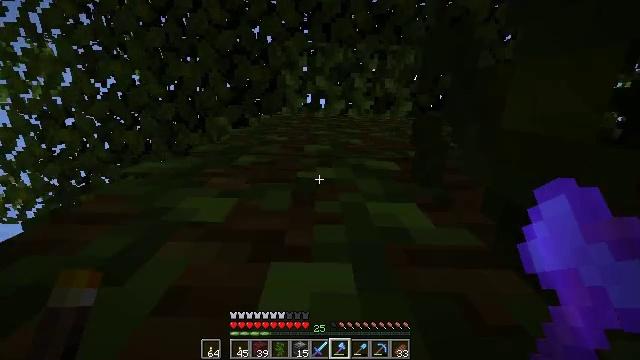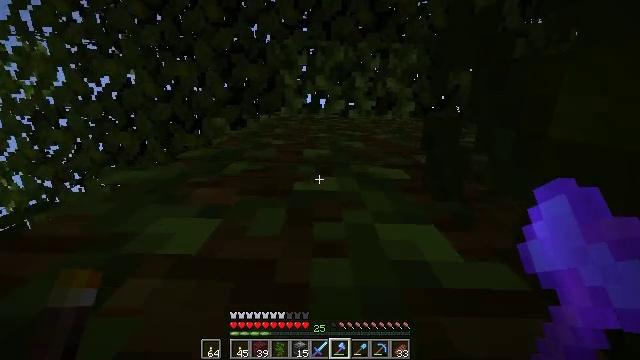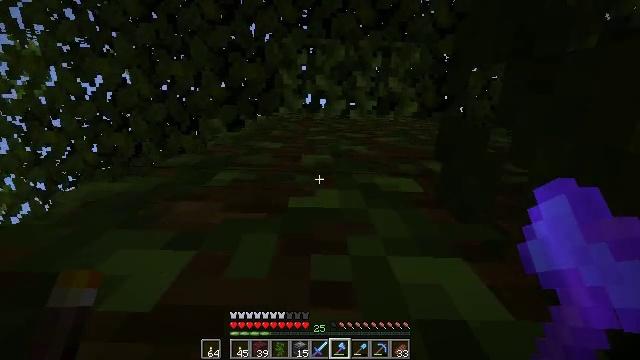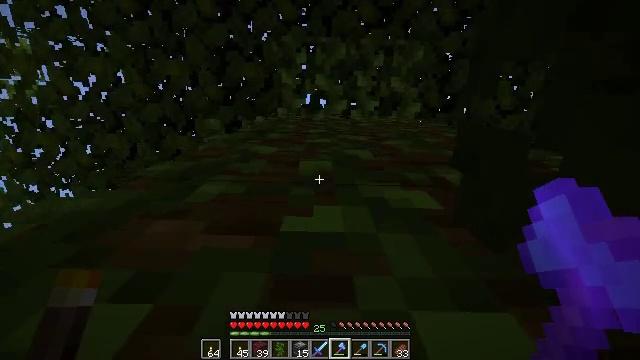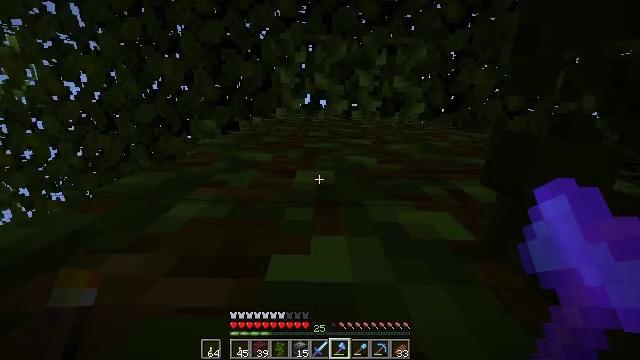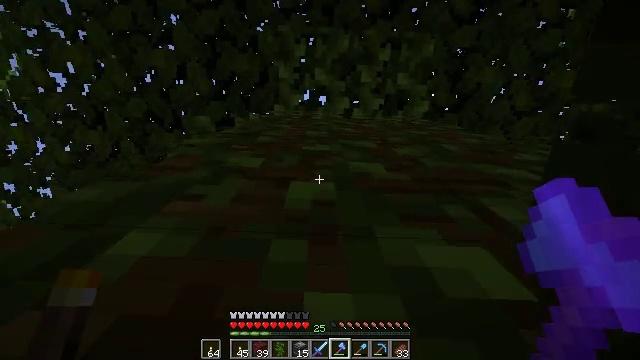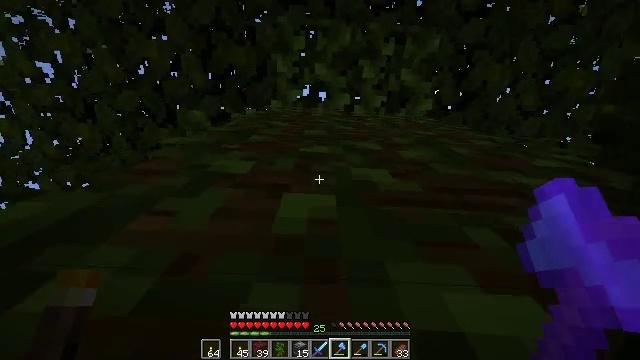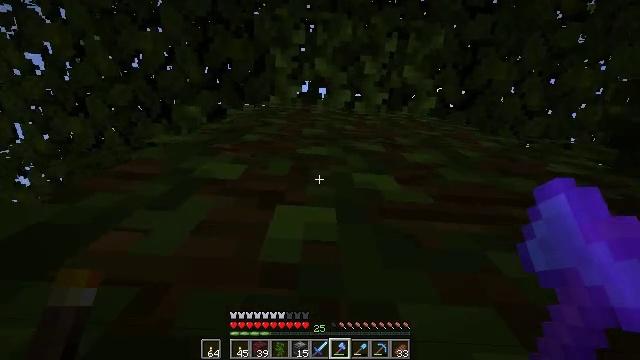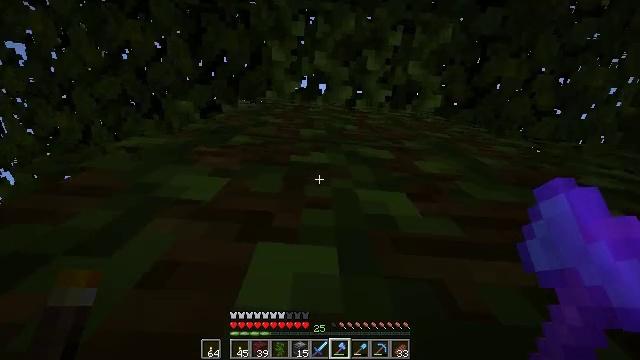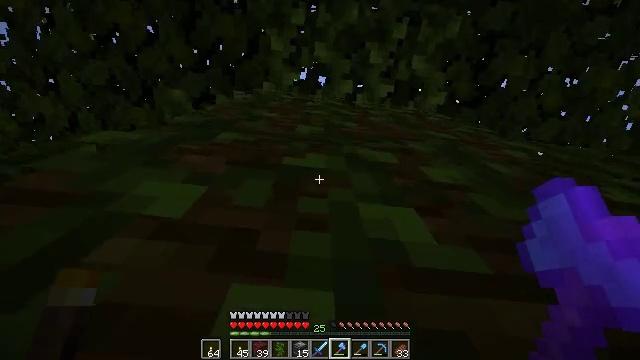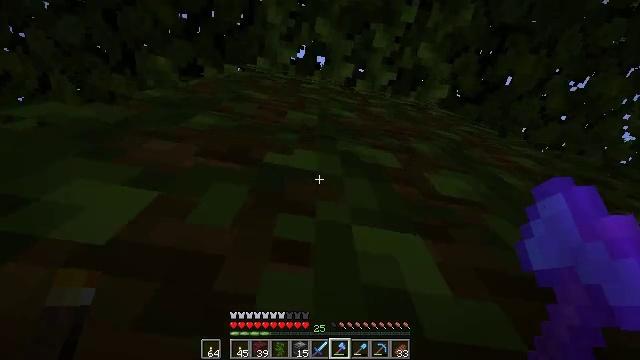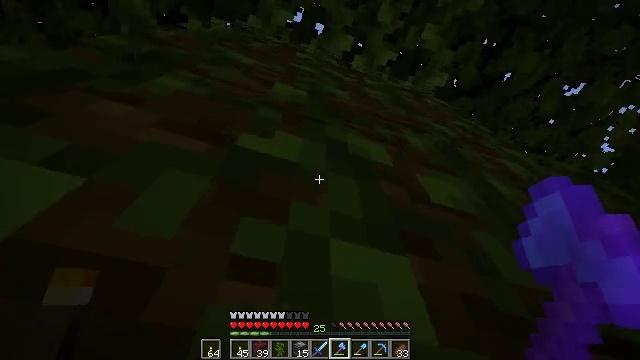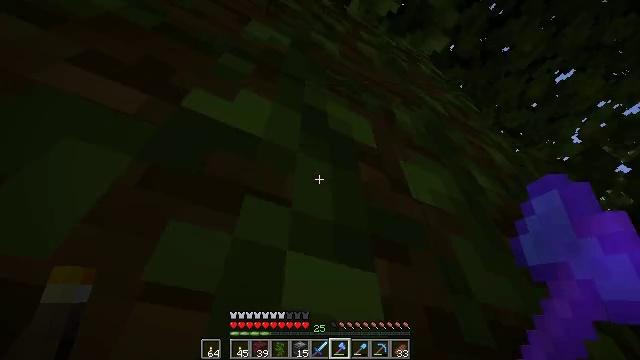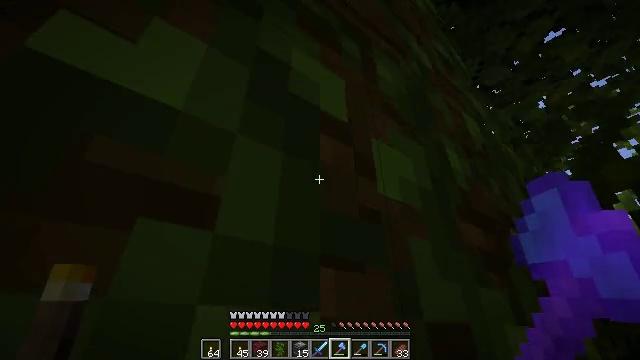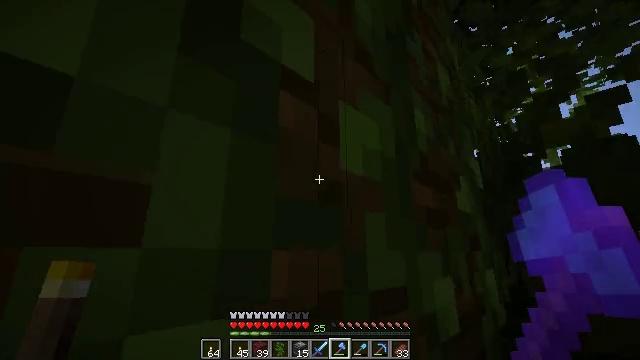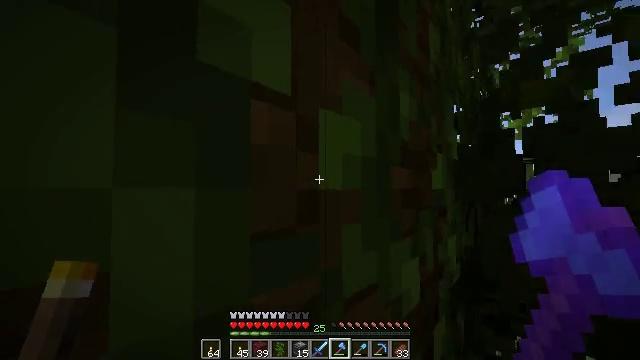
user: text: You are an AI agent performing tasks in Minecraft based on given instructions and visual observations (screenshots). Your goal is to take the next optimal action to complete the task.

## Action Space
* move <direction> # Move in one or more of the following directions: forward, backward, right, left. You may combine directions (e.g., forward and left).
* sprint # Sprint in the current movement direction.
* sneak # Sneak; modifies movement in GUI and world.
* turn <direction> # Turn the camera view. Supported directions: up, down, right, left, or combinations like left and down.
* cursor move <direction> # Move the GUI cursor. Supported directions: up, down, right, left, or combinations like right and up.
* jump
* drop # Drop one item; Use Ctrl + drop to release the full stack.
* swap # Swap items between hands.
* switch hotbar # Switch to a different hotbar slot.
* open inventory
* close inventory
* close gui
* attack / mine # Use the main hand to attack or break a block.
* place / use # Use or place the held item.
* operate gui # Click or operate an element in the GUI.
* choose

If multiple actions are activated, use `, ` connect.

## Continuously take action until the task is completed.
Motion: motion action
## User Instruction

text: Mine the jungle leaves to get saplings or sticks.
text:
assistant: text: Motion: move forward, jump
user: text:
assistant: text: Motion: move forward, jump
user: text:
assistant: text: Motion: move forward, jump
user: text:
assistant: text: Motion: move forward, jump
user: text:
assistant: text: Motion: move forward, jump
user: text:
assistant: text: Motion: move forward, jump
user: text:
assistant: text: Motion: move forward, jump
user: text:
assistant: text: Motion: move forward, jump
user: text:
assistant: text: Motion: move forward, turn right and down, jump
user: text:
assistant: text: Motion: move forward, turn right and down, jump
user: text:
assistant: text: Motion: move forward, turn right and down, jump
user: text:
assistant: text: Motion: move forward, turn right and down, jump
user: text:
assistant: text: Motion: move forward, turn right and down, jump
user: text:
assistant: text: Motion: move forward, turn right and down, jump
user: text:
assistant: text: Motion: move forward, turn right and down, jump
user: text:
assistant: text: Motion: move forward, turn right and down, jump
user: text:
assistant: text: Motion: move forward, turn right and down, jump
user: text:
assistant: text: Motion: move forward, turn down, jump
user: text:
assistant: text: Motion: move forward, turn down, jump
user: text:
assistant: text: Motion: move forward, turn down, jump
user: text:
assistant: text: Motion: move forward, jump
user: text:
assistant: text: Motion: move forward, jump
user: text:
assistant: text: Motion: move forward, turn down, jump
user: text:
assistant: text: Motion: move forward, turn down, jump
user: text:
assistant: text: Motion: move forward, turn right and down, jump
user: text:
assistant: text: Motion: move forward, turn right and down, jump
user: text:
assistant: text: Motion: move forward, turn right and down, jump
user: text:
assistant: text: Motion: move forward, turn right, jump
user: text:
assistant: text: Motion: move forward, turn right, jump
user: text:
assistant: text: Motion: move forward, turn right and down, jump